Interaction volume radius: 5 \u00c5
Interaction volume height: 25 \u00c5
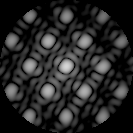
Disorder parameter: 0.1293